Question: I have learned recently that <URL> which are very annoying.
Try for example:
'''
Show[First@ImportString[ExportString[Style[T, 100], "PDF"], "PDF"],
Prolog -> Inset[Style[T, 100], FormatType -> StandardForm]]
Show[First@ImportString[ExportString[Style[T, 100], "PDF"], "PDF"],
Prolog ->
Inset[Style[T, 100, Magnification -> .8],
FormatType -> StandardForm]]
'''

You can see that the exported "T" has 80% of the size of "T" that appears in the notebook. This is how the '"Printout"' environment is tuned on by default.
Is there a way to force 'Export' use the default '"Working"' environment?
P.S. For some reason setting a private stylesheet with 'Magnification->1' for the "Printout" environment does not affect 'Export'.
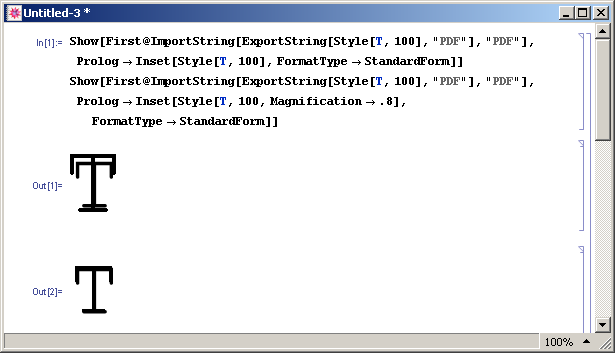
Answer: The solution appears to be:
'''
SetOptions[$FrontEnd, PrintingStyleEnvironment -> "Working"]
'''